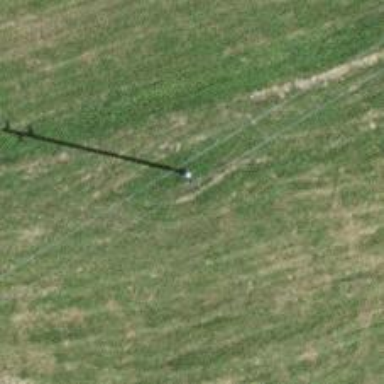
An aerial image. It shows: Power pole.